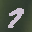
Label: 7